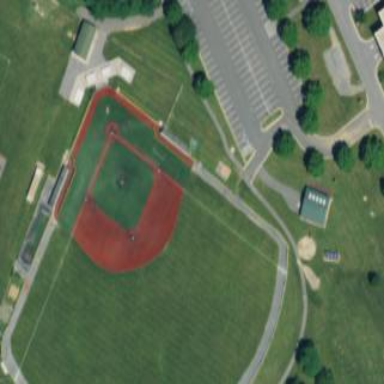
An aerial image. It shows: Baseball pitch for leisure land.